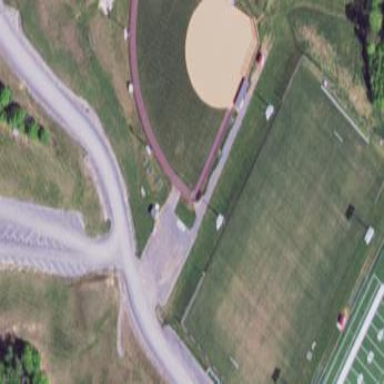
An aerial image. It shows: Softball pitch for leisure sports.